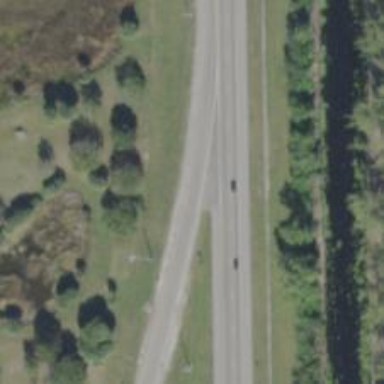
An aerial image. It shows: Asphalt motorway link.